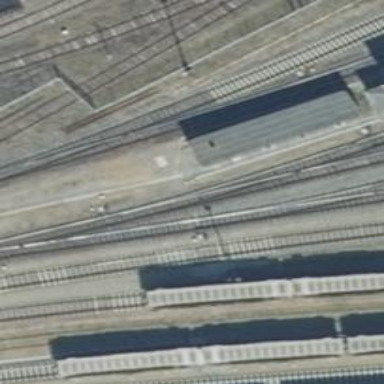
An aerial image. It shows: Railway yard.